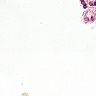
Metastatic tissue present: no